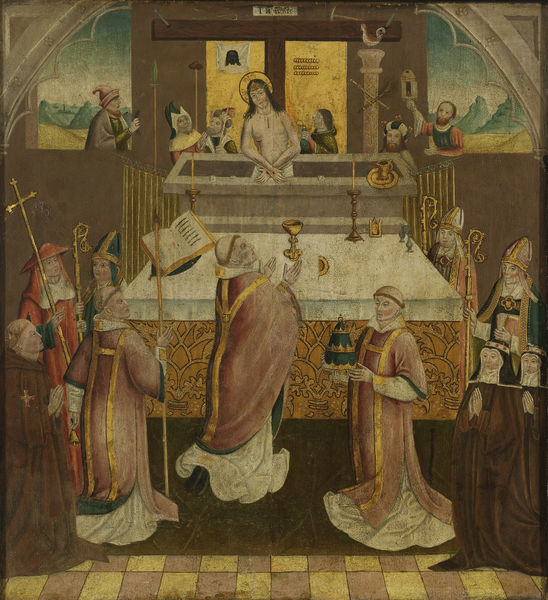
Titel: De mis van de heilige Gregorius
Standort: Amsterdam
Institution: Rijksmuseum
Schlagwörter: gemälde, kariert, szene, tisch, rot, mütze, bibel, kirche, gold, kelch, glaube, kreuz, kranz, altar, jesus, priester, geistliche, mönche, abendmahl, hahn, heilig, zepter, jesud, bischhof